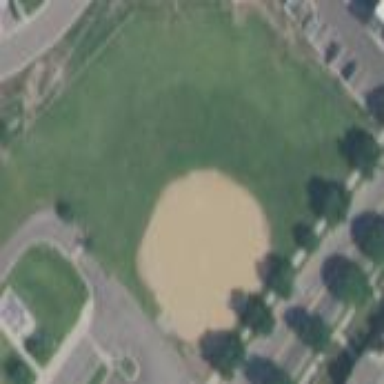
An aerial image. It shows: Baseball pitch for leisure and sports activities.